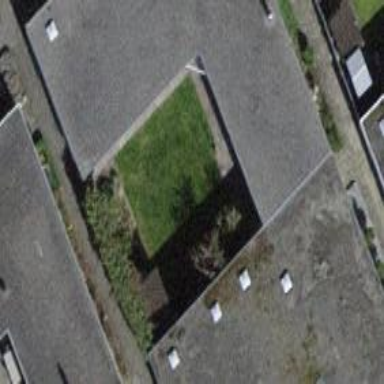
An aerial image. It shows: Flat-roofed residential building.